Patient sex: F
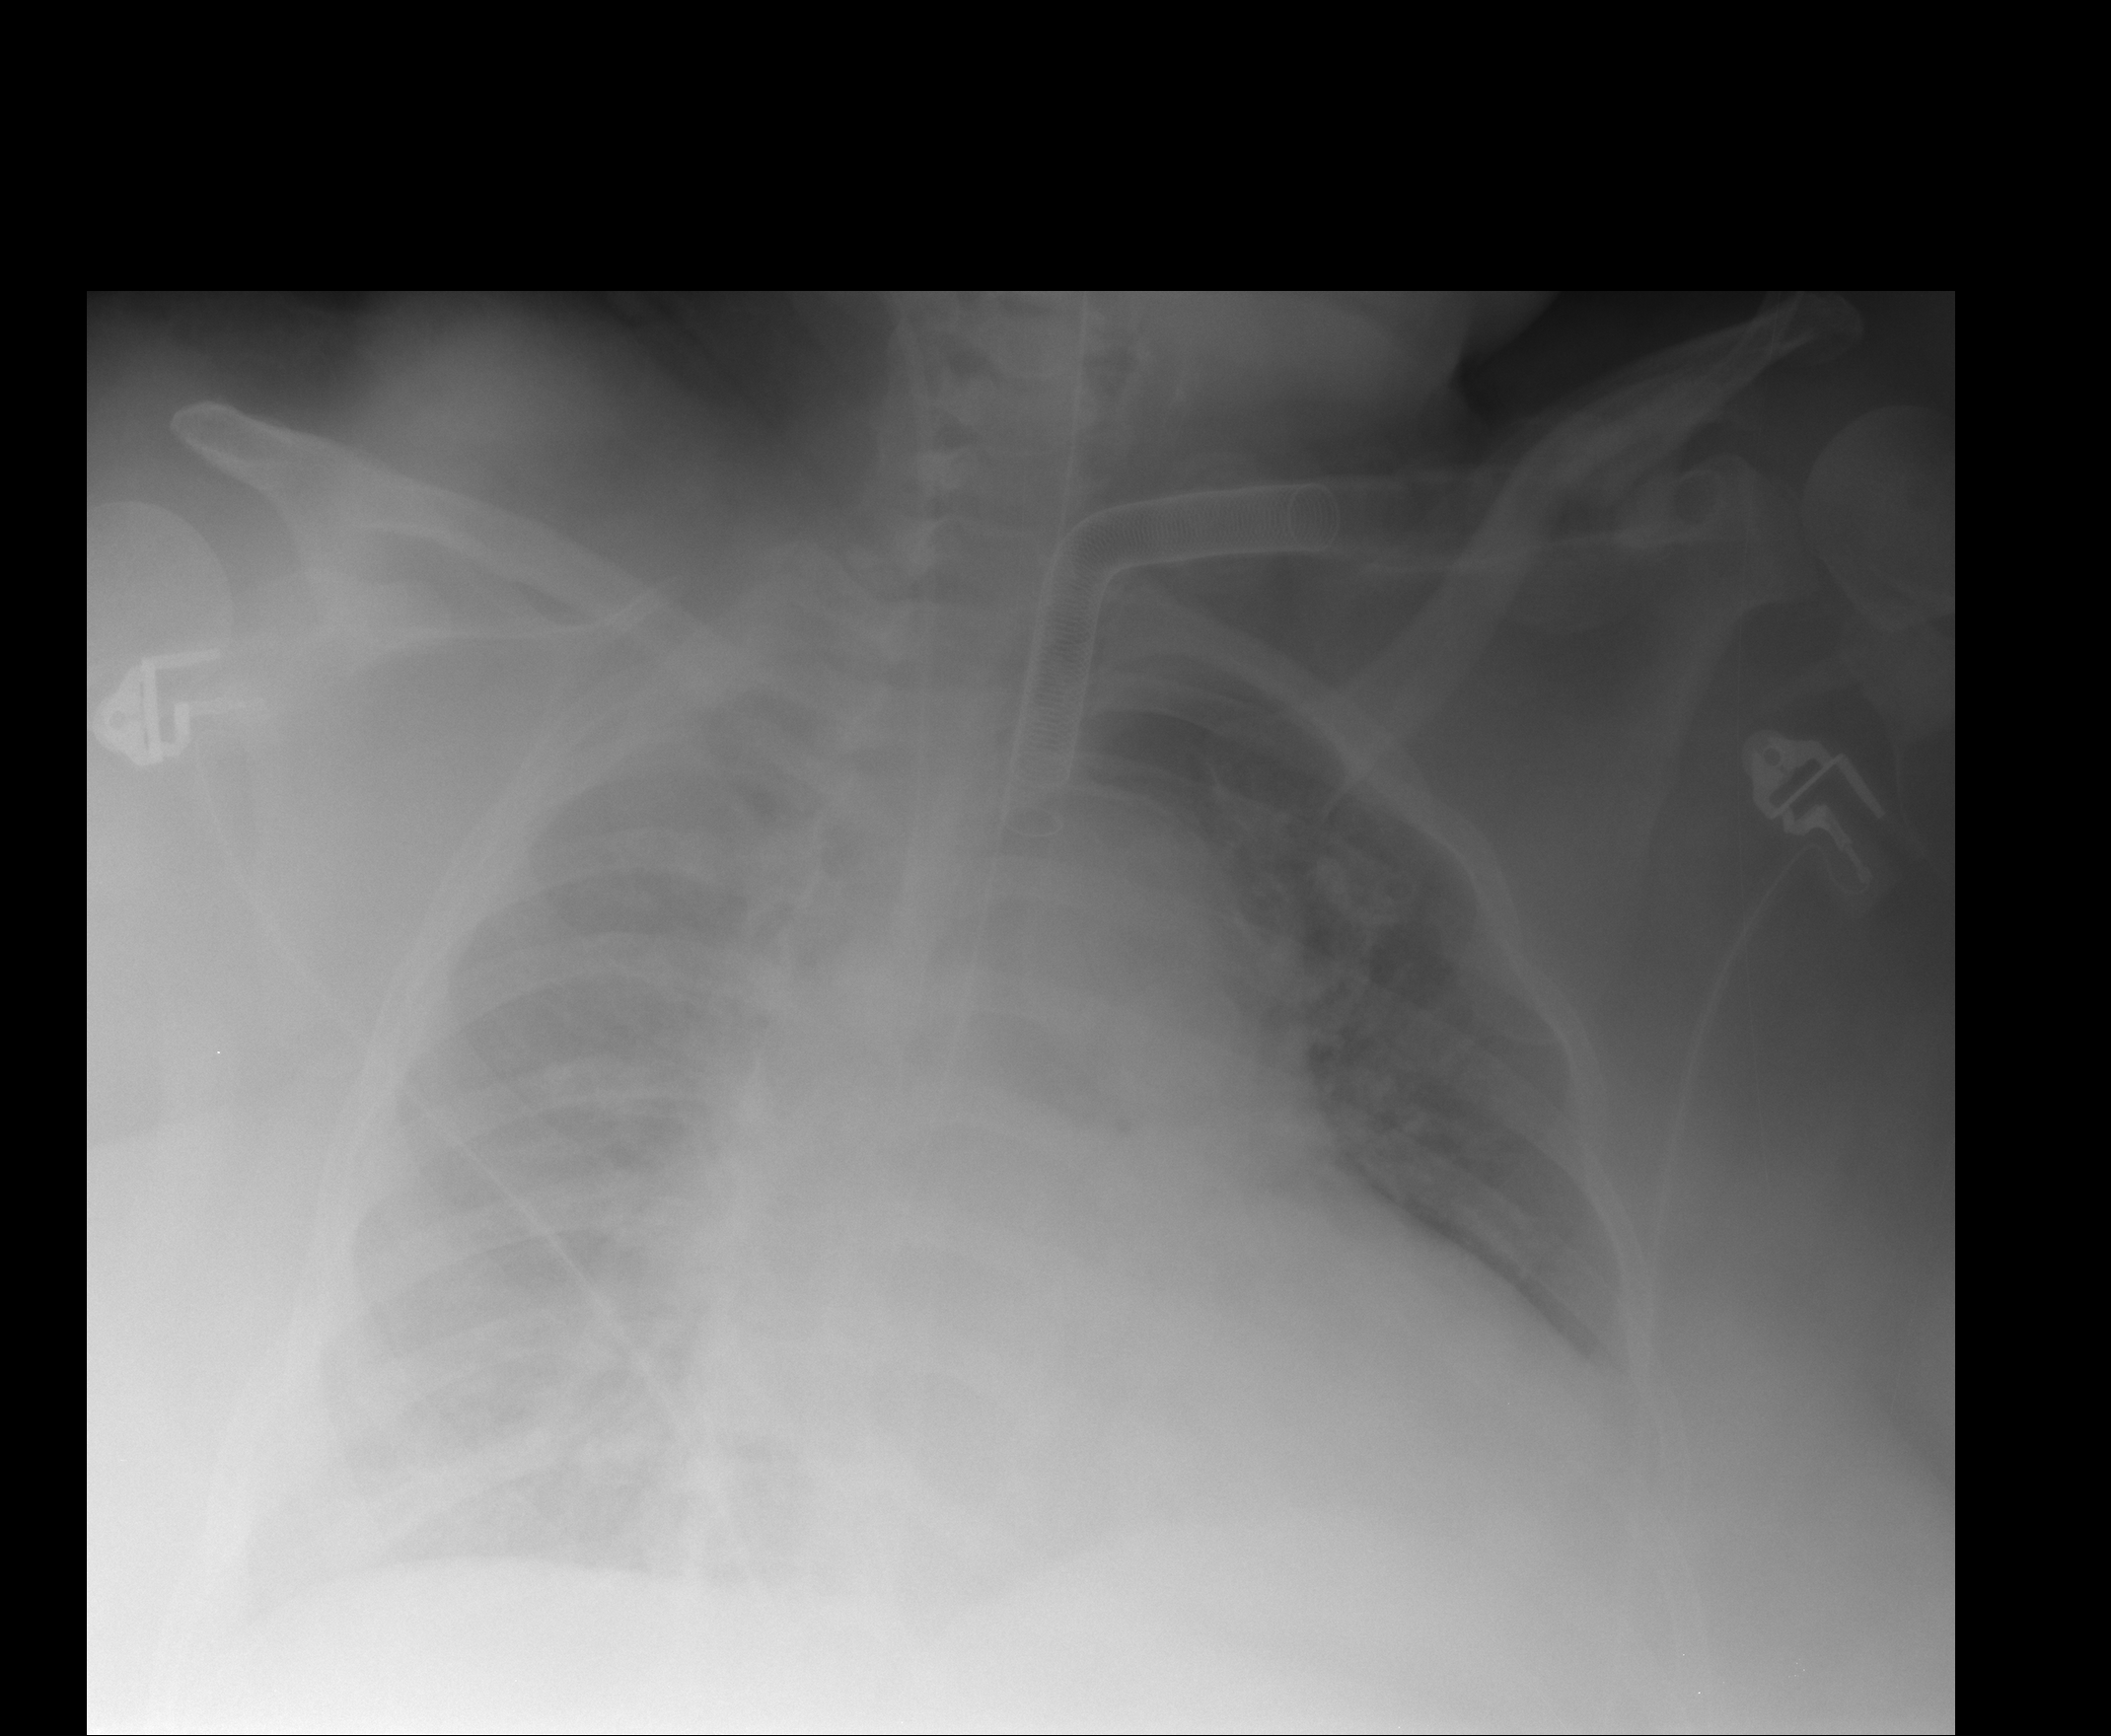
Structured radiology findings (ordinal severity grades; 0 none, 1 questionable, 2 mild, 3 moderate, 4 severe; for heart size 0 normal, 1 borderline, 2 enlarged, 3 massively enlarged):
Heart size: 2
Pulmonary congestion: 2
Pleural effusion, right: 1
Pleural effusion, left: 2
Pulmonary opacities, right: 3
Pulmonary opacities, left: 0
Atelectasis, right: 2
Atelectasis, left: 2